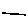
Label: line